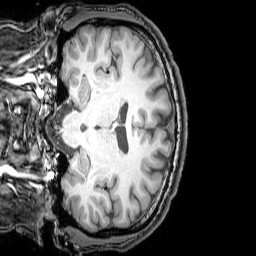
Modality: T1w
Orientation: coronal
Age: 26
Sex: male
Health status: healthy
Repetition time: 0.081 s
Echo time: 0.037 s